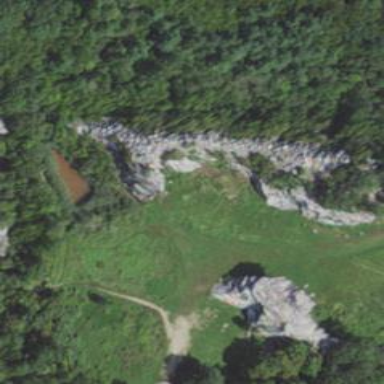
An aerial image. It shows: Cliff in nature.